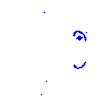
Particle: electron